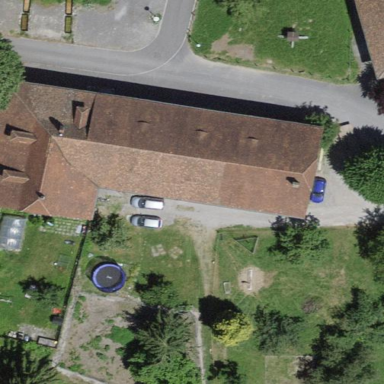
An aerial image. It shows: Farm building.